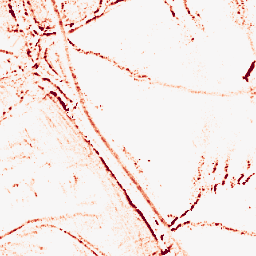
Category: morphological
Decomposition family: morphological_rect
Decomposition parameters: operation: opening
width: 5
height: 5
Upsampling method: linear_exact
Upsampling parameters: scale: 8
Upsampling scale: 8